Question: I'm having trouble with my Meteor app when it gets to its peak amount of traffic (peak for this is nothing, 1k visits, maybe 2,500 pageviews in a day). CPU usage spikes and never recovers, so I've taken to using Nodetime to monitor usage and I've been reloading the process ('forever restart') to get things back to normal.
I'm fairly new to profiling, so finding the underlying cause has me at a loss for where to start. I'm fairly certain it has to do with my app's server code, but the profiling seems to point to the Fibers module as a "hotspot" which I understand aids in making my server code synchronous.
Below is a snippet from the profiling results. I hope someone can guide me in the right direction in troubleshooting this!

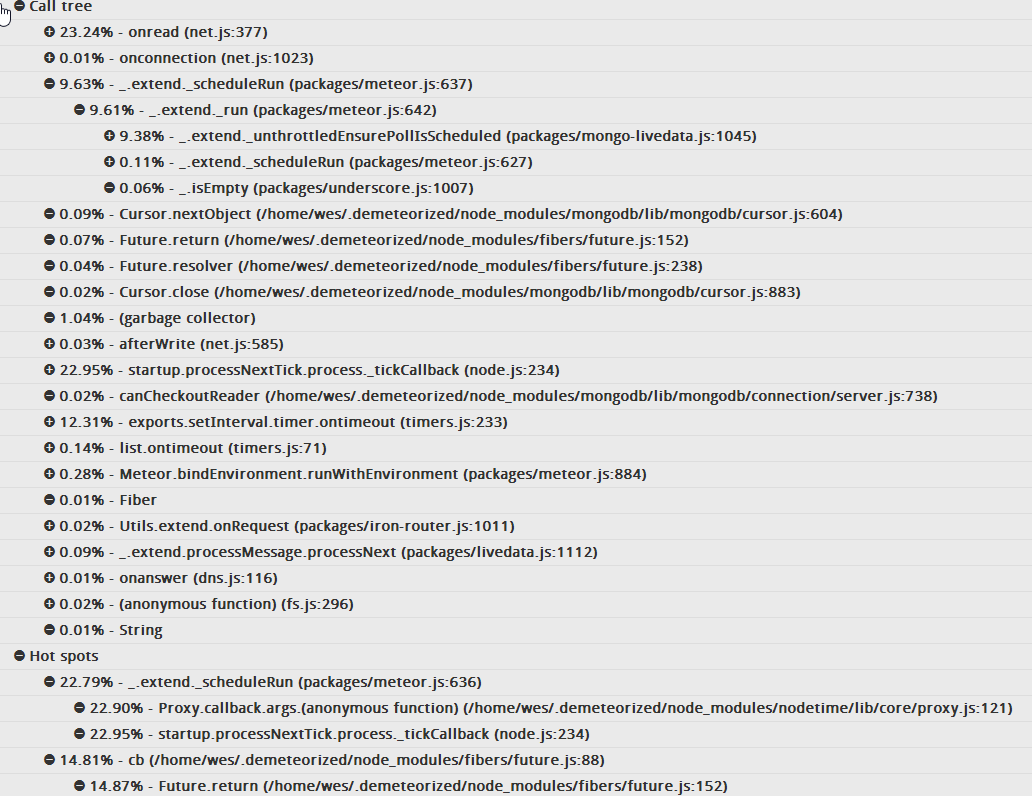
Answer: While I don't have a specific answer to your question, I have experience dealing with CPU issues for our production meteor app for so I can give you a list of things to investigate.
1. Upgrade to the latest version of meteor and the appropriate node version (see the changelog). As of this writing that's meteor 0.8.2 and node 0.10.28.
2. Read this and this article. The latter makes a great point that you really should always try to delay activation of subscriptions until you need them. In particular you may not need to publish anything for users who are not logged in. In my experience, meteor CPU problems have everything to do with subscriptions.
3. Be careful with observe and observeChanges. These are expensive and are easy to abuse. In particular: Make sure you are calling stop() on your handles when they are no longer needed (consider using a package like publish-with-relations so this is done for you). Fetch only the collections and fields that you absolutely need. Observe works by continually diffing objects (requires lots of CPU). The fewer and smaller objects you have, the less there is to compute.
4. Consider using smart-collections before it is retired. Use oplog tailing - this can make for a night and day difference in performance and CPU usage in your app.
5. Consider making some things not reactive (also mentioned in the articles above). For us that was a big win. We had one extremely expensive join that was used on two frequently accessed pages on the site. When it got to the point where the CPU was pegged at 100% about every 30 minutes I gave up on reactivity for that element and just did the join on the server and shipped the data to the client via a method call. I also created a server-side expiring cache for these results and stored them by user (special thanks to Matt DeBergalis for this suggestion).
6. Do a preventative nightly restart. I have a cron job that tells forever to restart our app once a day in the middle of the night. That brings the CPU down from ~10% to 1%. This seems like black magic, but the fact that the CPU usage changes after a reset leads me to believe this is a good idea.
### Updated thoughts (1/13/14)
- We migrated to <URL>.
### Updated thoughts (7/2/14)
- A few months ago we switched over to using an Elastic Deployment on <URL> which have a number of good tips in them.